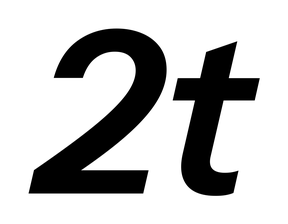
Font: InstrumentSans-Italic_SemiBold_Italic